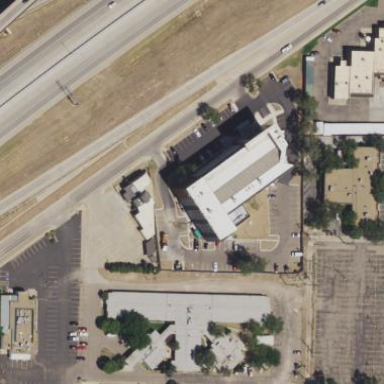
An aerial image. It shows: Hotel building.